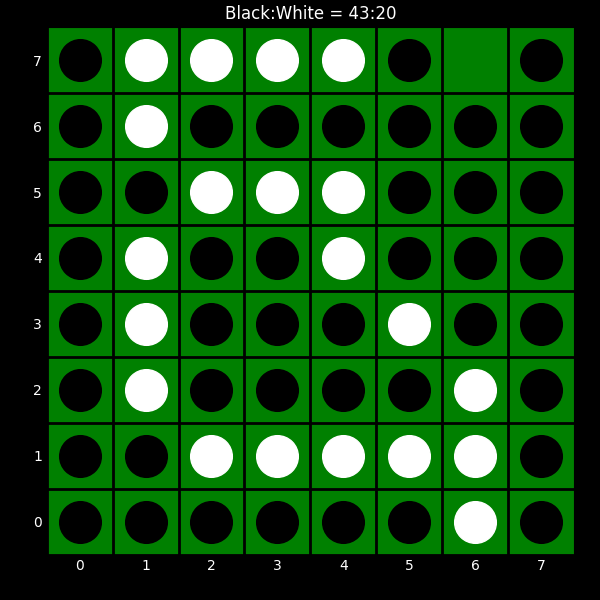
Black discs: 43
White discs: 20